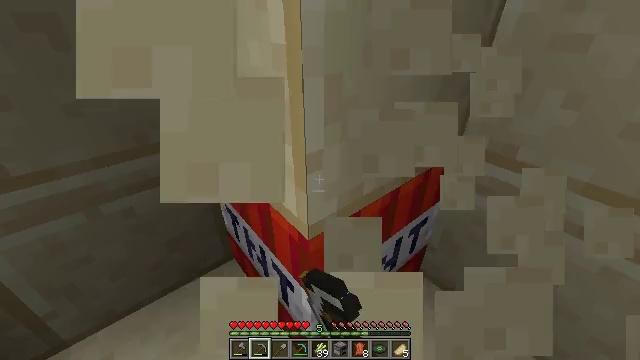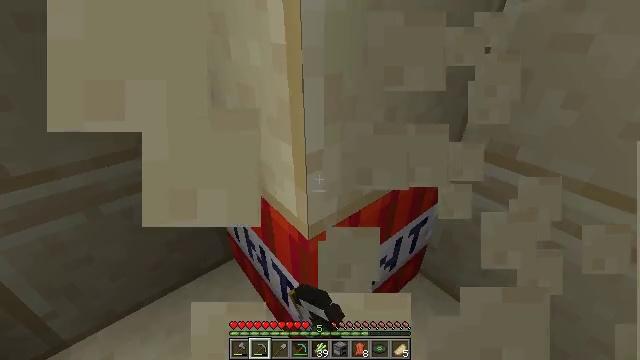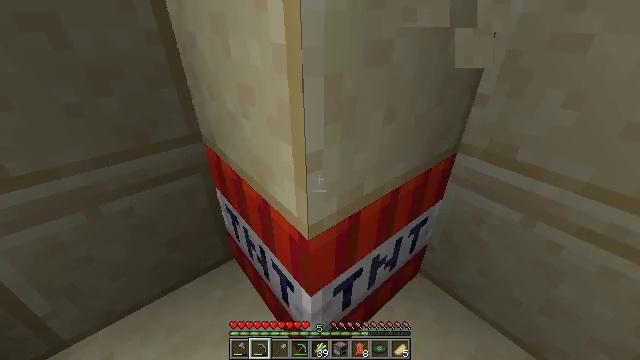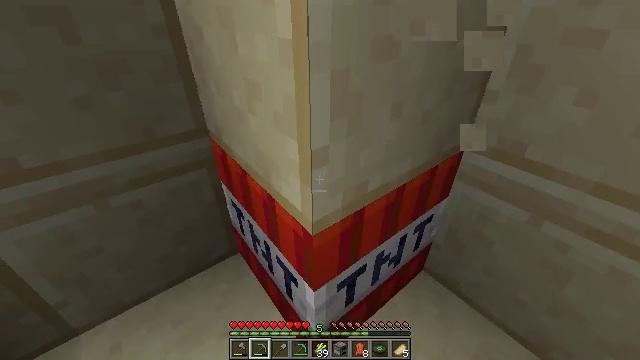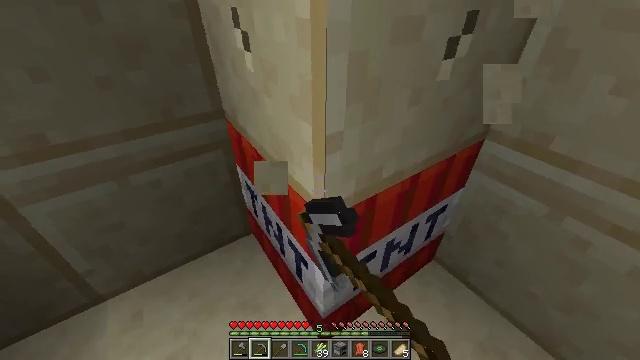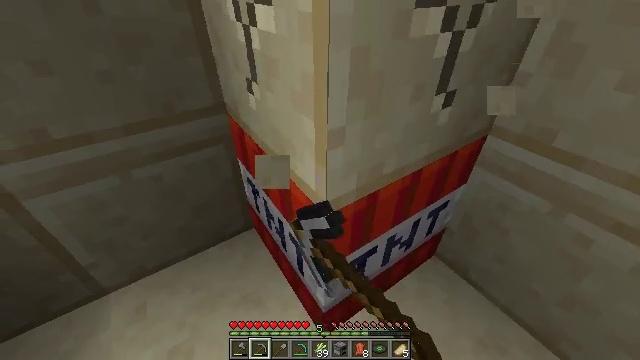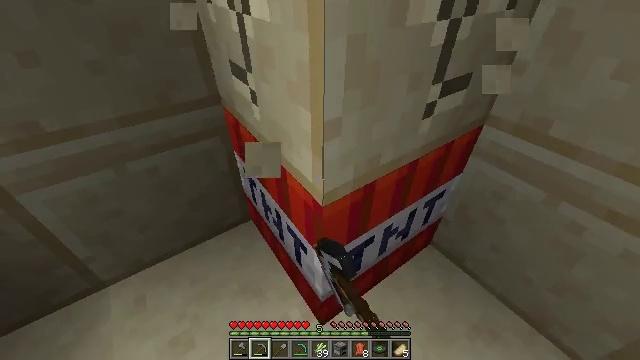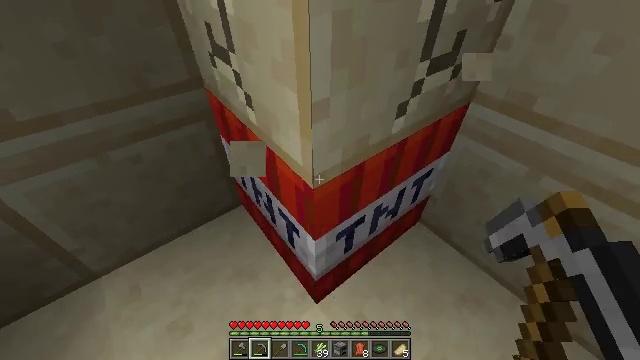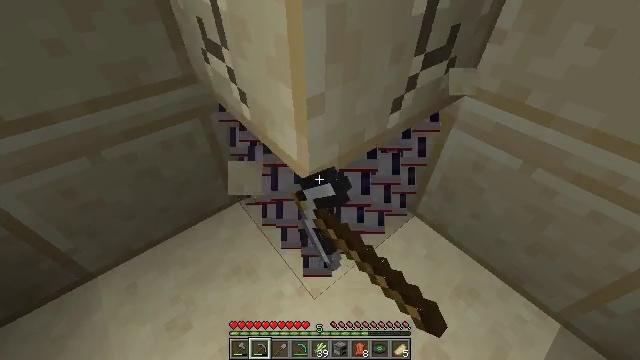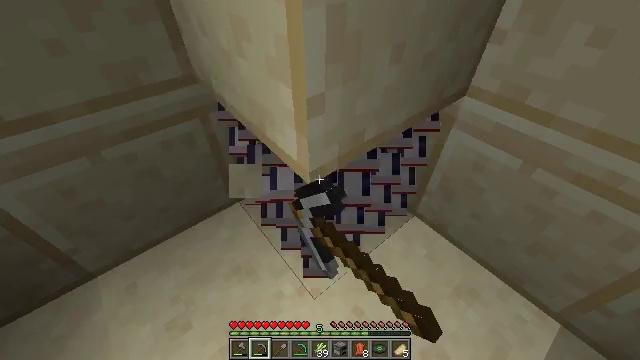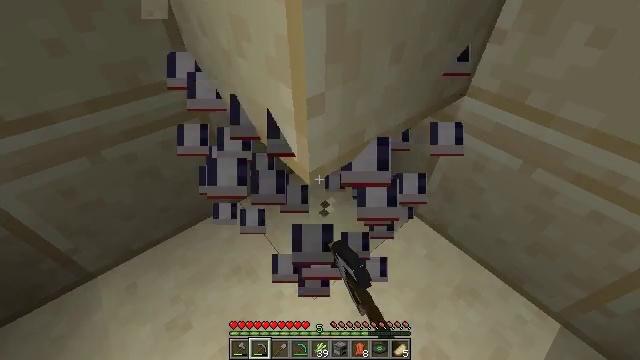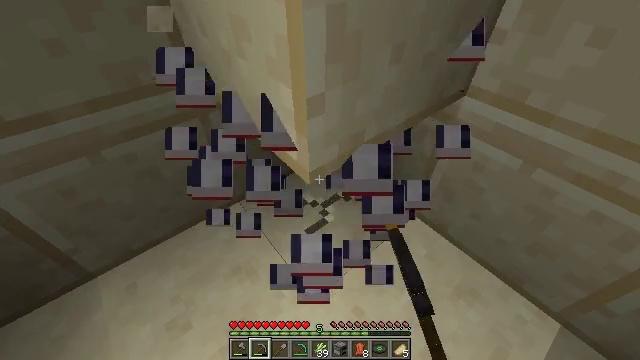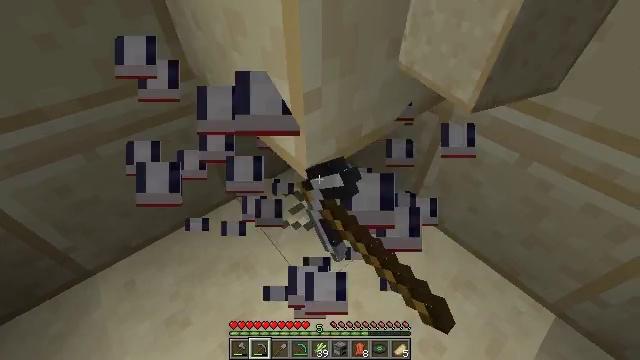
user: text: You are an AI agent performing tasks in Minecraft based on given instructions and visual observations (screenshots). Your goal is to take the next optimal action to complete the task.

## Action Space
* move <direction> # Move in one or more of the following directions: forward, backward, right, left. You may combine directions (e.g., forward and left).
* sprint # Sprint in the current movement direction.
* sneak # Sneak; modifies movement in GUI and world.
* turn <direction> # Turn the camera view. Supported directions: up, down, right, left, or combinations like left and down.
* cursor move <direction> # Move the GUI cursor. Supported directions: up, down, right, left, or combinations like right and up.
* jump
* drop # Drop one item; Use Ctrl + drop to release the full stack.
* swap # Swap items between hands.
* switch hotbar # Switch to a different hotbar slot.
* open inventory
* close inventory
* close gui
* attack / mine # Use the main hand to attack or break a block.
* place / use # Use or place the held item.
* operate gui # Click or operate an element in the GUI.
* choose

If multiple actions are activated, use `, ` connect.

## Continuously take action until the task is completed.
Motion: motion action
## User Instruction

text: Destroy the TNT to retrieve it.
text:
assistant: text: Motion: attack / mine
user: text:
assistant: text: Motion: attack / mine
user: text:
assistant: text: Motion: turn left, attack / mine
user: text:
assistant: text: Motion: turn left and down, attack / mine
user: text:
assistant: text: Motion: turn down, attack / mine
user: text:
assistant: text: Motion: turn down, attack / mine
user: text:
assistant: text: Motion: turn right and down, attack / mine
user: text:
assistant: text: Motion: turn right, attack / mine
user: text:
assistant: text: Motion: attack / mine
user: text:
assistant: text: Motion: attack / mine
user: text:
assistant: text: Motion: attack / mine
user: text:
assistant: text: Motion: turn down, attack / mine
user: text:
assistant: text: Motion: attack / mine